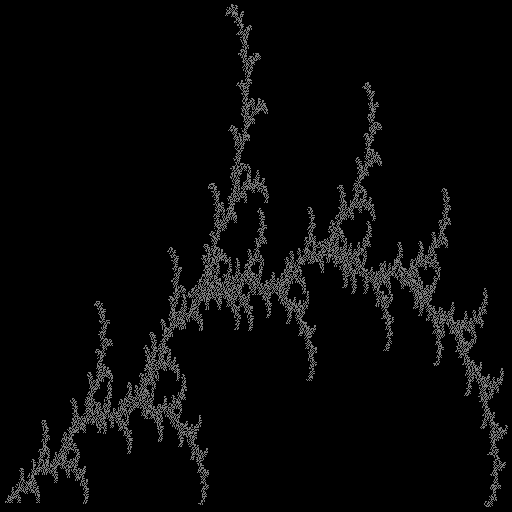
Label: branch